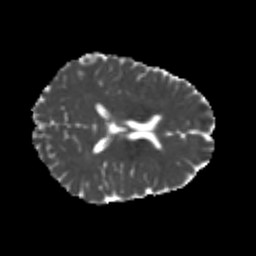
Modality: MD
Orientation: axial
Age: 22
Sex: male
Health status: healthy
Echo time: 0.074 s